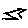
Label: zigzag